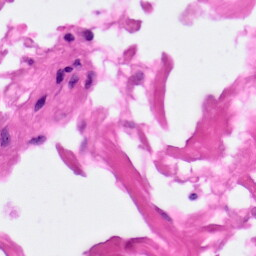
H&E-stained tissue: Pancreatic